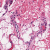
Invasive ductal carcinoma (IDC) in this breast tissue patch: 0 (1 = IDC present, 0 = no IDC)